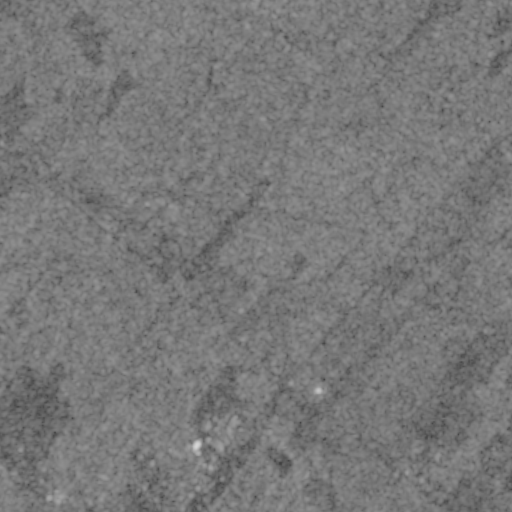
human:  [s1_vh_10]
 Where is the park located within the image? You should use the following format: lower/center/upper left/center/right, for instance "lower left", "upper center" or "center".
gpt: The park is located in the lower left of the image.
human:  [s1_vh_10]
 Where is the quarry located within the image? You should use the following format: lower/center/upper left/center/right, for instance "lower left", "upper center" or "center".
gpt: The quarry is located in the upper right of the image.
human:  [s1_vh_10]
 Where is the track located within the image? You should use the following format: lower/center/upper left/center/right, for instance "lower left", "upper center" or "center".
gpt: There is no track in the image.

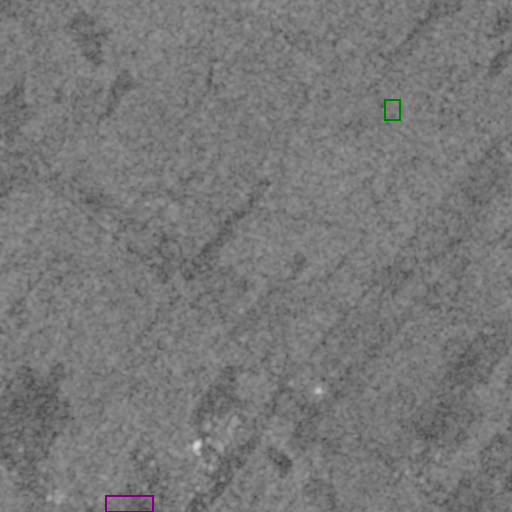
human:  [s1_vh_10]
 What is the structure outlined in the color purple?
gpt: The structure outlined in purple is a park.
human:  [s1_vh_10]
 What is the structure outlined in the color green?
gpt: The structure outlined in green is a quarry.
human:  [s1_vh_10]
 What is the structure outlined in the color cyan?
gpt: There is no cyan outline.